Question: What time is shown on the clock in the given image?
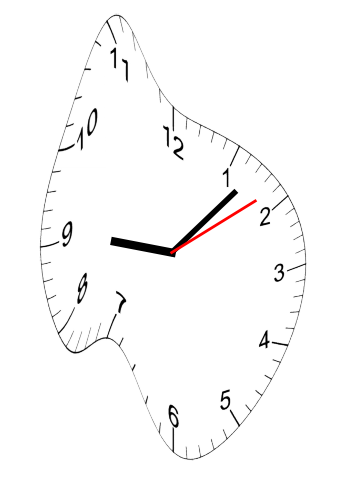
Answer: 09:07:09